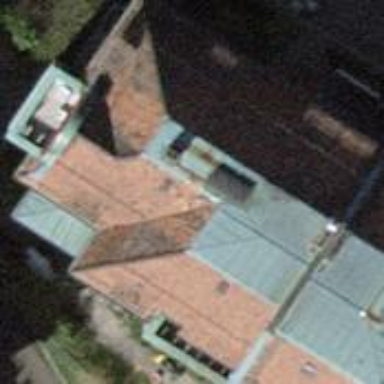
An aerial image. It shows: Building with half-hipped roof shape.